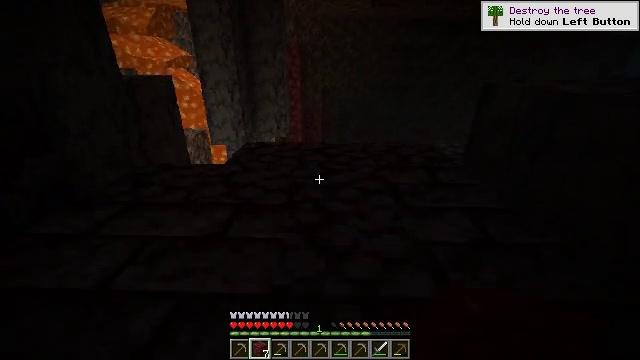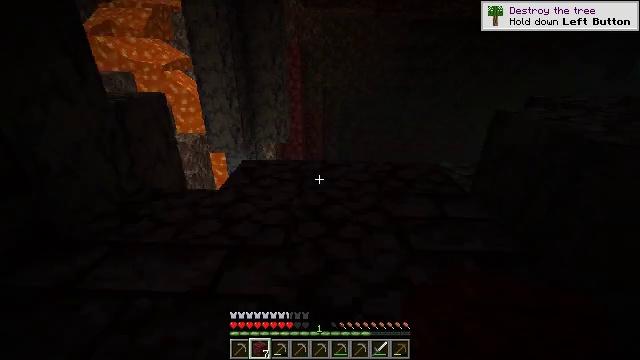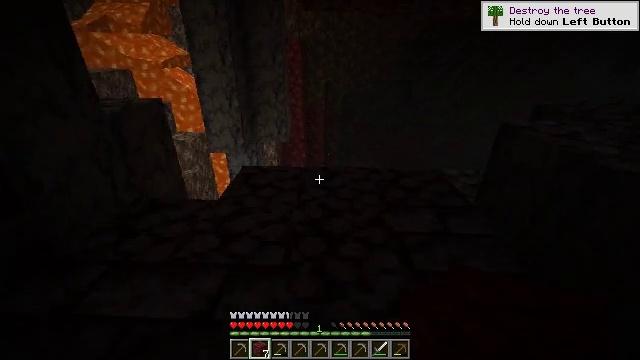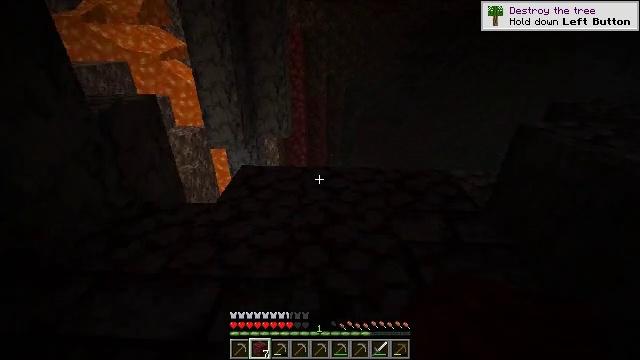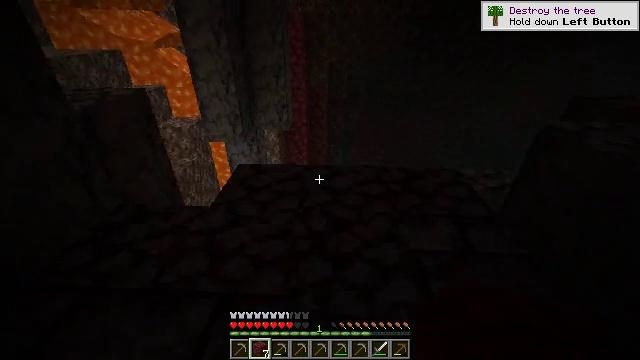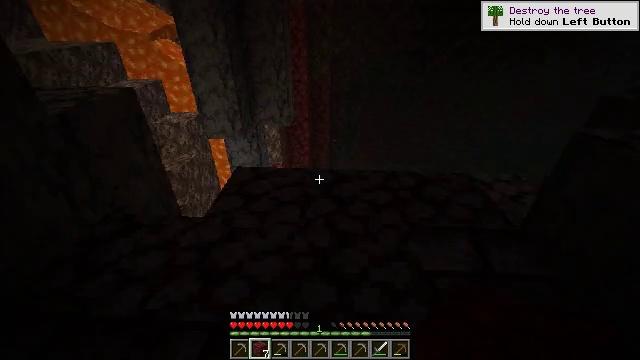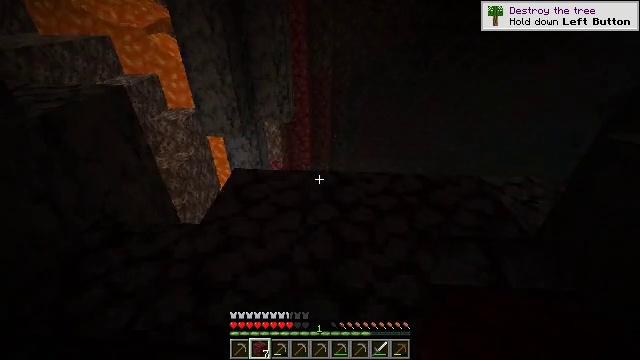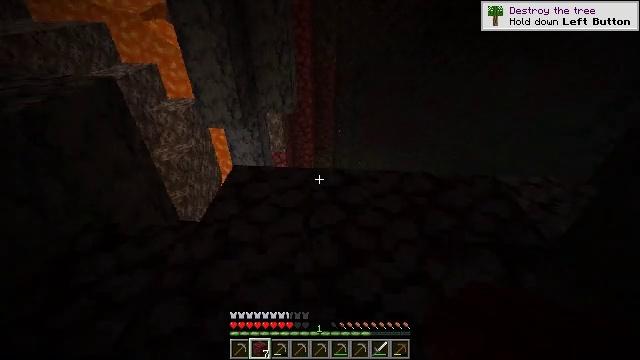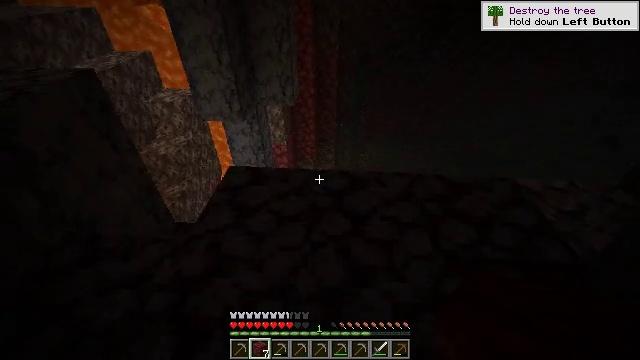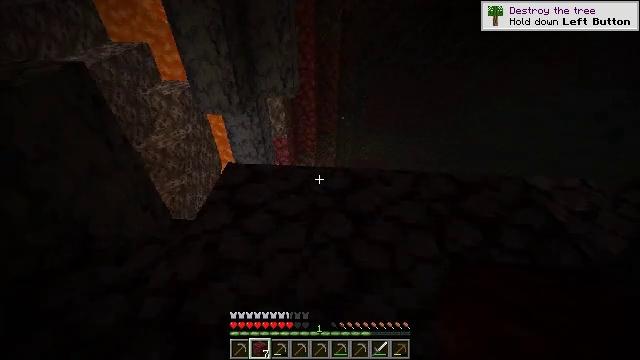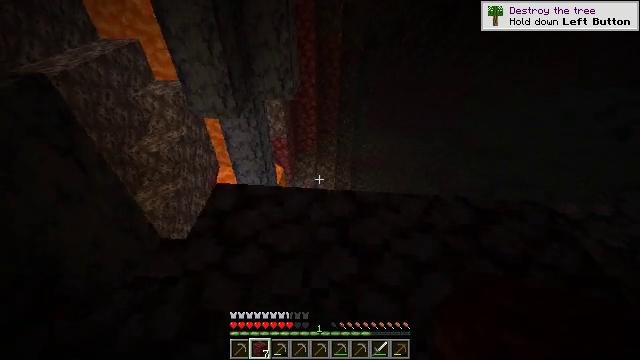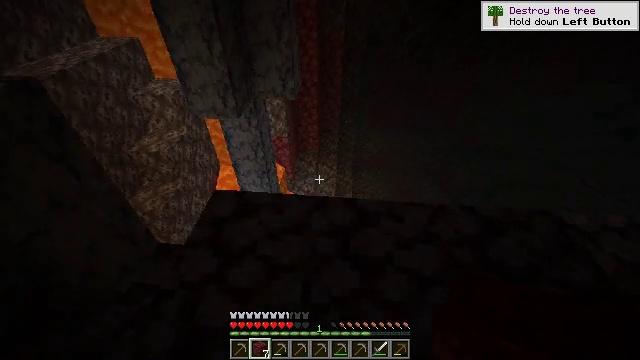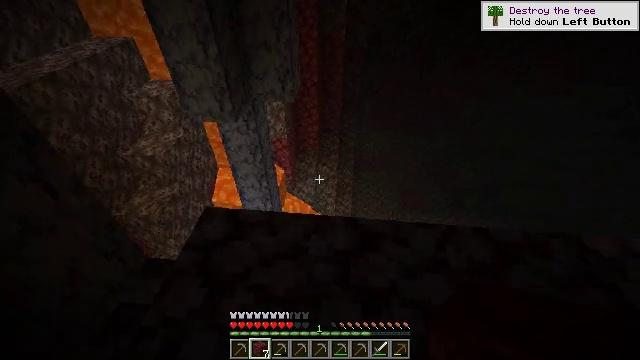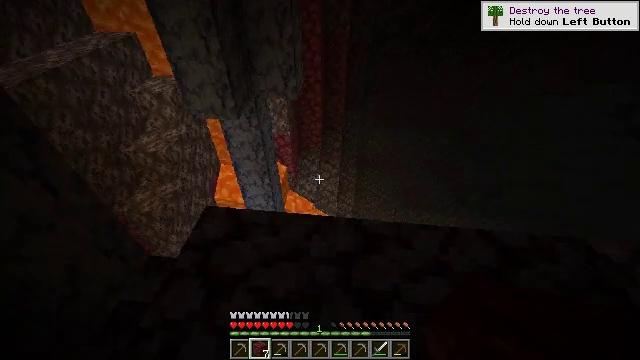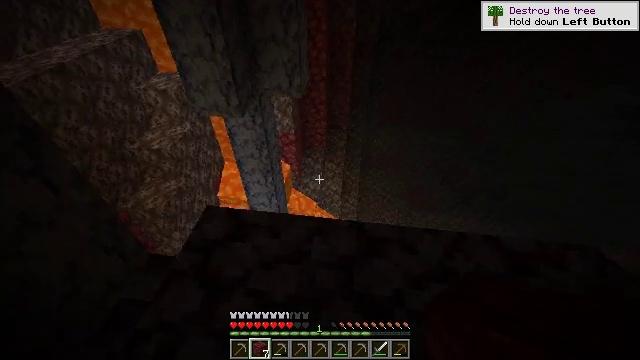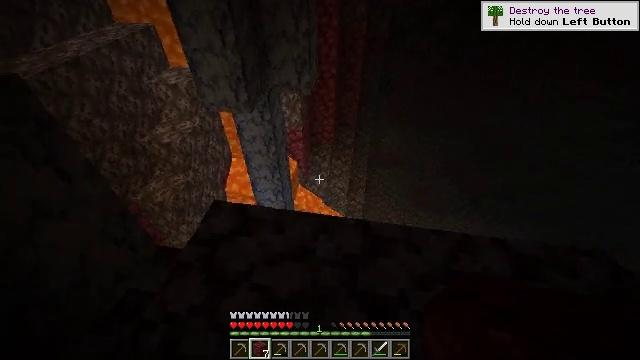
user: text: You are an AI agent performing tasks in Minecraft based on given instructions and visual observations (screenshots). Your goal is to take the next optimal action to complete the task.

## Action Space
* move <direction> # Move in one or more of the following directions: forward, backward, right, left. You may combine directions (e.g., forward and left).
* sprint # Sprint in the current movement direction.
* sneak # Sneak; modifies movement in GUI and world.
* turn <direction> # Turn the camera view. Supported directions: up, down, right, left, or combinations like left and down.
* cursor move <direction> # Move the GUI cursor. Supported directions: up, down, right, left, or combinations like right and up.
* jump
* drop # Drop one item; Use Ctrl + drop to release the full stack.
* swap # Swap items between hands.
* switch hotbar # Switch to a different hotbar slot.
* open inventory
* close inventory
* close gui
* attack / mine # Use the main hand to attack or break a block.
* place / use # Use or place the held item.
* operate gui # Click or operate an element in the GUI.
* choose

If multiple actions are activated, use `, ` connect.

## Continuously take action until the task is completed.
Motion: motion action
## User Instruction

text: Collect basalt for building.
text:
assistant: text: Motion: move forward, turn down
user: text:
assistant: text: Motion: move forward, turn down
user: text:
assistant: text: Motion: move forward, turn down
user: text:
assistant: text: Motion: move forward, turn down
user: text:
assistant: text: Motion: move forward, turn down
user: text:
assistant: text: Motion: move forward, turn down
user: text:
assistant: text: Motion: move forward, turn down
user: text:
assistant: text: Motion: move forward, turn down
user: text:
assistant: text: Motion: move forward, turn down
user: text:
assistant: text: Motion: move forward
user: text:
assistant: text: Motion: move forward
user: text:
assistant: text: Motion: no_op
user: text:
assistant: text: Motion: no_op
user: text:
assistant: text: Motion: turn left
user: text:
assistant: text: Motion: turn left
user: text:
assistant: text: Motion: turn left
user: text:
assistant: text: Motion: turn left and up
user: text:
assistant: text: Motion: turn left and up
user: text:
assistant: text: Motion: turn left and up
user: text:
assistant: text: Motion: turn left
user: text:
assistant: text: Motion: turn left
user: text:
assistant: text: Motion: move forward, turn left and down
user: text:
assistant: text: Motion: move forward, turn left
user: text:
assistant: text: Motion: move forward, turn left
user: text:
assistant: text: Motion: move forward, turn left
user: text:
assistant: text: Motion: move forward, turn left
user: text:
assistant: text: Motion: move forward, turn left
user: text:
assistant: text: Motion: move forward, turn left
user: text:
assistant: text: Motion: move forward, turn left
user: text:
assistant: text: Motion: move forward, turn left